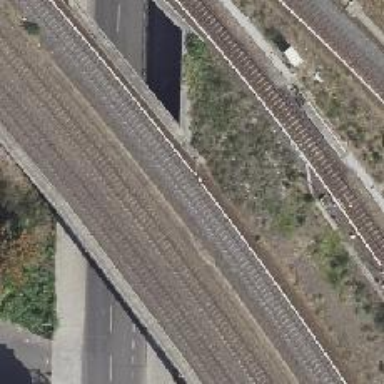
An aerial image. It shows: Bridge used by the electrified light rail system.